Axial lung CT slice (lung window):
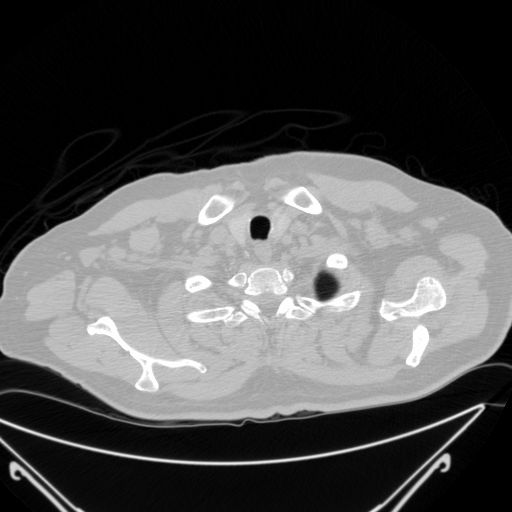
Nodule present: no